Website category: sports
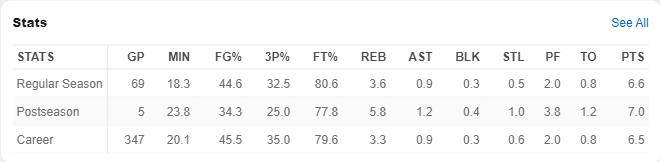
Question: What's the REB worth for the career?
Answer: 3.3

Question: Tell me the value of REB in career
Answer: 3.3

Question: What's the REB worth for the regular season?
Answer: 3.6

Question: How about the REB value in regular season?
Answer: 3.6

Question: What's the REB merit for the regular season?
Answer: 3.6

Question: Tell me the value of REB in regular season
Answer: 3.6

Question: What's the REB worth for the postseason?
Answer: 5.8

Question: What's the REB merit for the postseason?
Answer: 5.8

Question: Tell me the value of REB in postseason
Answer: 5.8

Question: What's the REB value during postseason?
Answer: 5.8

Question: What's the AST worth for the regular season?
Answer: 0.9

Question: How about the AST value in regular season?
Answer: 0.9

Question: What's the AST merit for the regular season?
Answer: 0.9

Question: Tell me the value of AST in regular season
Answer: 0.9

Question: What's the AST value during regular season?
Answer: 0.9

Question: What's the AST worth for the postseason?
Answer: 1.2

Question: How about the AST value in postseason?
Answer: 1.2

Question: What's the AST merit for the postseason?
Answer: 1.2

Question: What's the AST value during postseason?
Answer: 1.2

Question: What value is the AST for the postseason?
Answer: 1.2

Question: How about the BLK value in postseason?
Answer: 0.4

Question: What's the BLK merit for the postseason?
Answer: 0.4

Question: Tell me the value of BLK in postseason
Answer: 0.4

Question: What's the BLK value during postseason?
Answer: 0.4

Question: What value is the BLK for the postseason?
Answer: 0.4

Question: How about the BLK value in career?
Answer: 0.3

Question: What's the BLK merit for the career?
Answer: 0.3

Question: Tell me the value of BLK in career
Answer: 0.3

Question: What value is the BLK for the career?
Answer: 0.3

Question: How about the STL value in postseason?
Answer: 1.0

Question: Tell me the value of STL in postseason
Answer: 1.0

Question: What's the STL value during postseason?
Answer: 1.0

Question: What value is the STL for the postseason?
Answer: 1.0

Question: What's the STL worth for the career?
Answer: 0.6

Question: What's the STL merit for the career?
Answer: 0.6

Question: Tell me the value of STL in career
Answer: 0.6

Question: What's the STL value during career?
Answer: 0.6

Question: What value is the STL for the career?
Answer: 0.6

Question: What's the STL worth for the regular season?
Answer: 0.5

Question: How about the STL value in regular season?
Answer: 0.5

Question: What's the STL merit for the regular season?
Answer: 0.5

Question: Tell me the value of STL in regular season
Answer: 0.5

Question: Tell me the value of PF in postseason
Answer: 3.8

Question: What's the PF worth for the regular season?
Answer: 2.0

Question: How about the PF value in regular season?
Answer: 2.0

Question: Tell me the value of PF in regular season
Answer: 2.0

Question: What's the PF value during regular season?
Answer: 2.0

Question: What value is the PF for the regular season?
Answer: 2.0

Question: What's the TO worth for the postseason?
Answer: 1.2

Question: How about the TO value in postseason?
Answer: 1.2

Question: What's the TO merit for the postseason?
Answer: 1.2

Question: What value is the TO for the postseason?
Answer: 1.2

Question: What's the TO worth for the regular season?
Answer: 0.8

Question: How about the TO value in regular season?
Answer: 0.8

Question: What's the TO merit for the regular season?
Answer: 0.8

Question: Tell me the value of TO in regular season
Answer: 0.8

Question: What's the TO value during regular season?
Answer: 0.8

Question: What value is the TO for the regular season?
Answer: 0.8

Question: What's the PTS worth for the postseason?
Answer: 7.0

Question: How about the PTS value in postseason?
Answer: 7.0

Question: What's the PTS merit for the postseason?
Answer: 7.0

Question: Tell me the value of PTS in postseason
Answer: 7.0

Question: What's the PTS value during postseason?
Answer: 7.0

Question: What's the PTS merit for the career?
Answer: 6.5